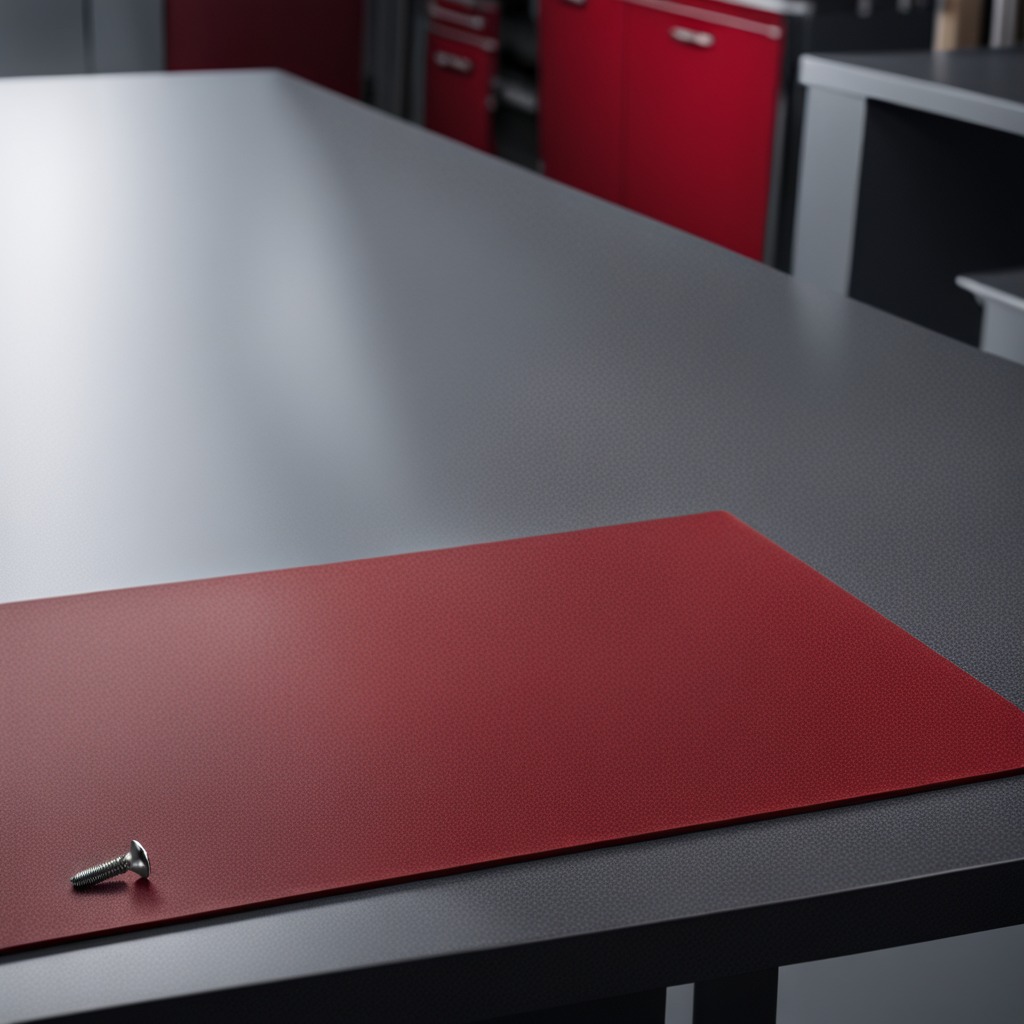
A metal screw is lying on the tabletop beneath the red rubber mat.